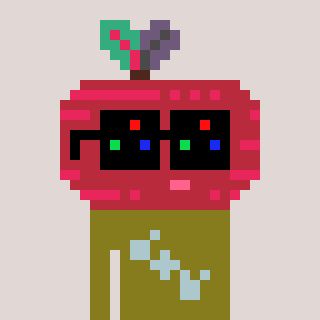
a pixel art character with square black sunglasses, a beet-shaped head and a gunk-colored body on a warm background